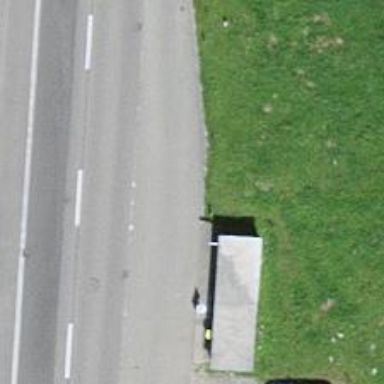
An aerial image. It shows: Bus stop along the road.